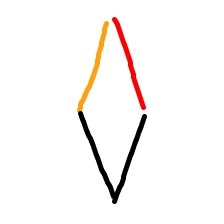
Shape: rhombus